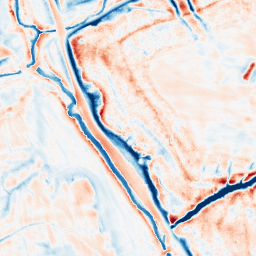
Category: edge_preserving
Decomposition family: bilateral
Decomposition parameters: d: 21
sigma_color: 150
sigma_space: 100
Upsampling method: bspline
Upsampling parameters: scale: 8
Upsampling scale: 8